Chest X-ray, PA view. Patient: 35 years old, sex F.
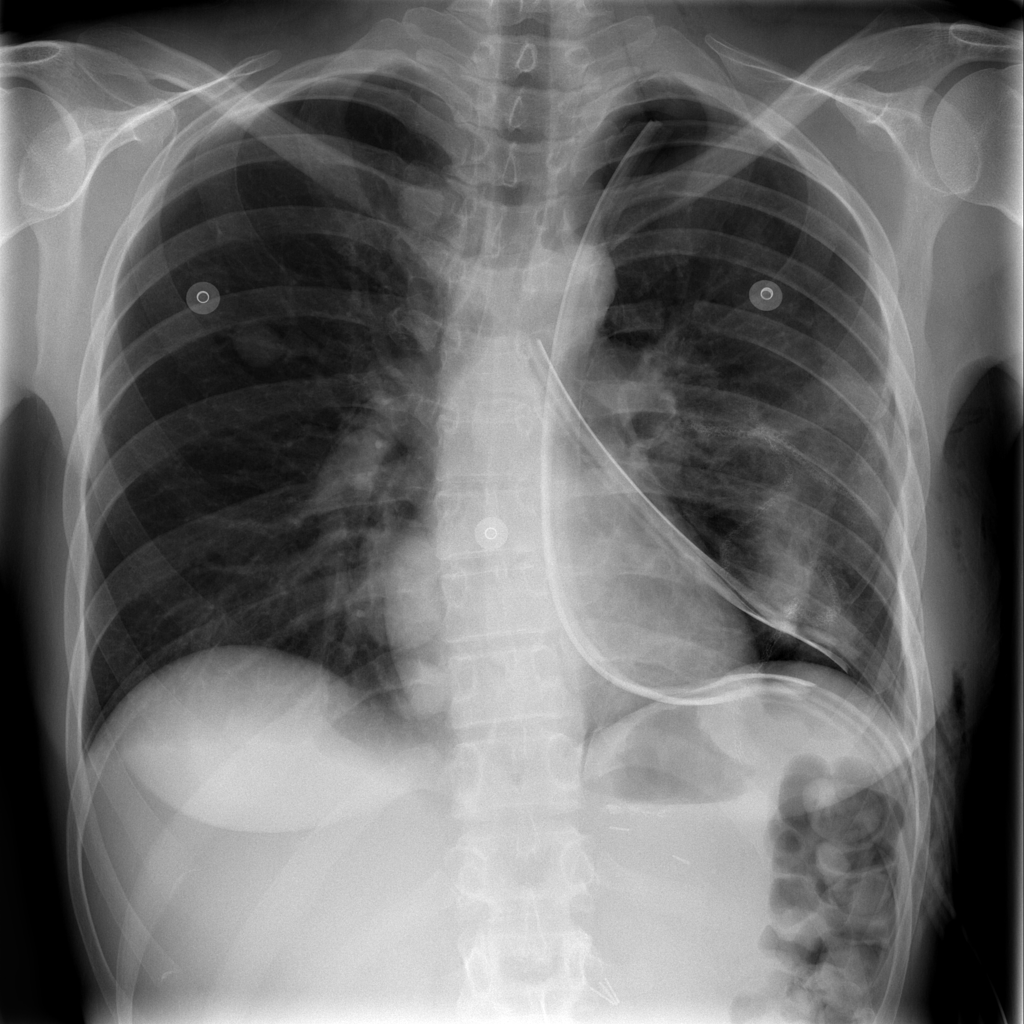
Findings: Pneumothorax